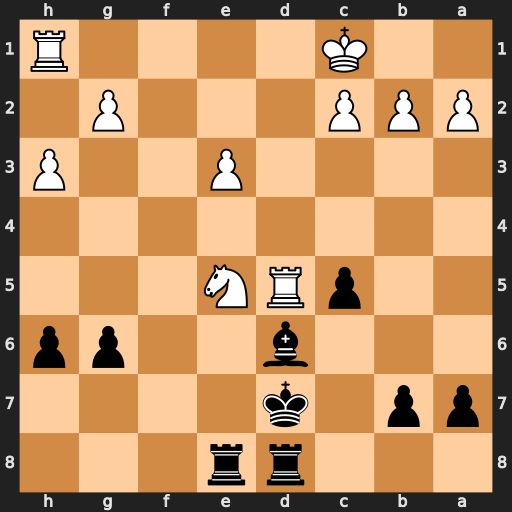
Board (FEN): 3rr3/pp1k4/3b2pp/2pRN3/8/4P2P/PPP3P1/2K4R
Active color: b
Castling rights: -
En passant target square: -
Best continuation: Rxe5 Rxe5 Bxe5